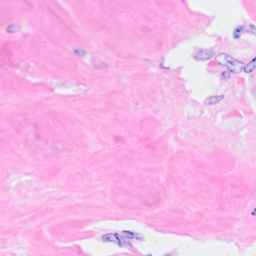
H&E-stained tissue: Breast